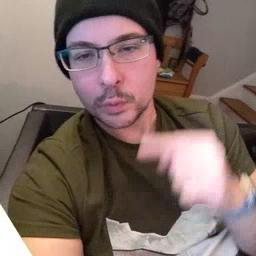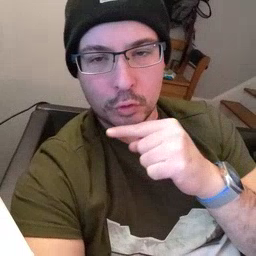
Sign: toothbrush